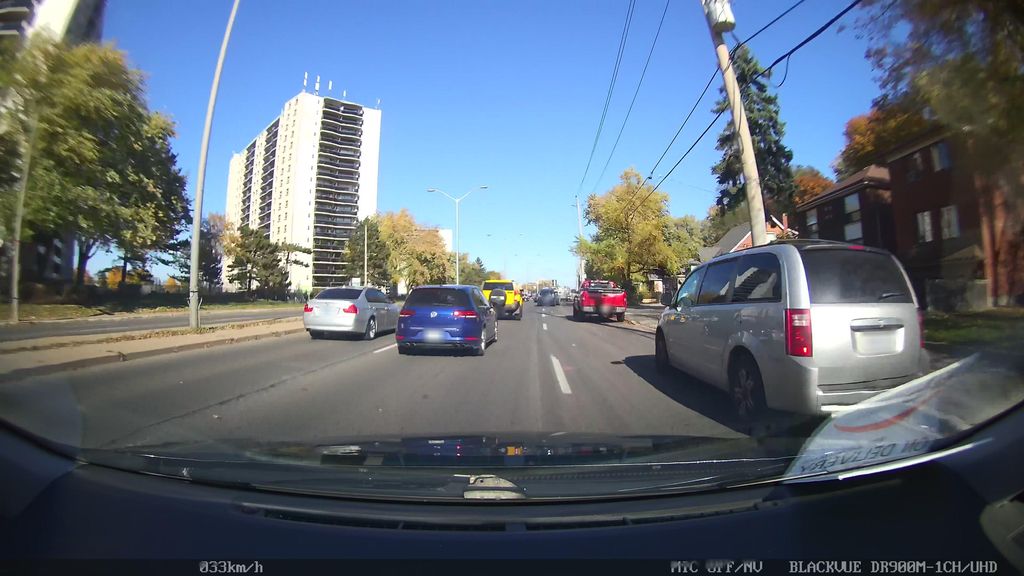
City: toronto